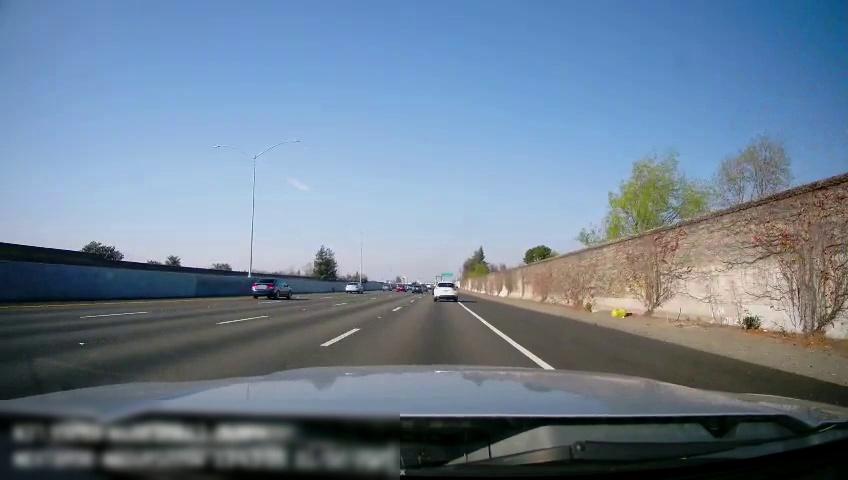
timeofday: Day
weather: Sunny
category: Drivable Space
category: Vehicles | SUV
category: Vehicles | Car
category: Vehicles | Car
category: Vehicles | Car
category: Lanes | Current Lane
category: Lanes | Current Lane
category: Lanes | Alternate Lane
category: Lanes | Alternate Lane
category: Lanes | Alternate Lane